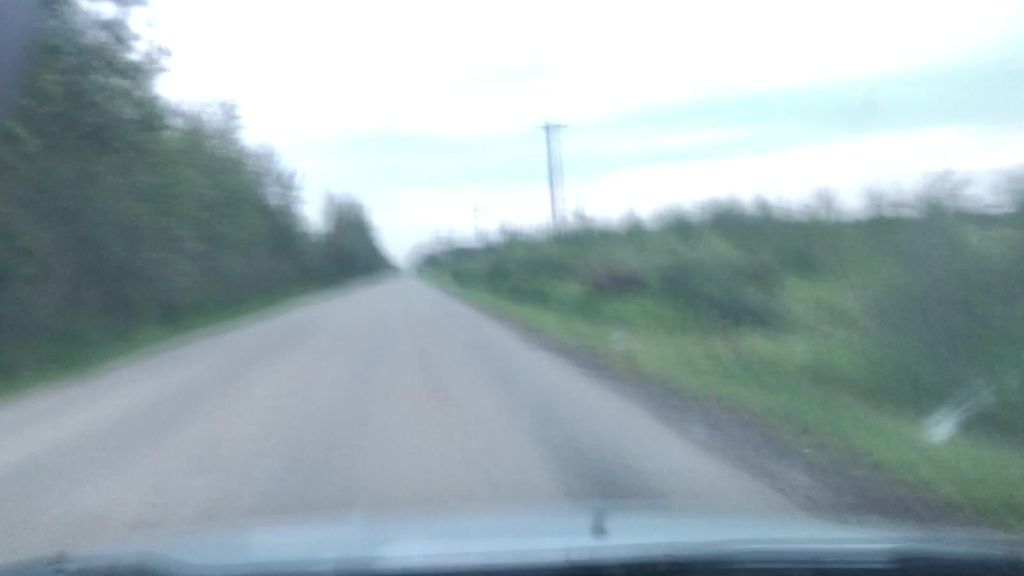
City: edmonton